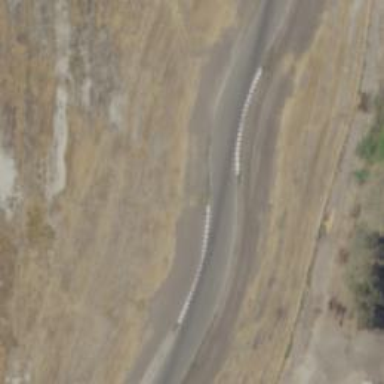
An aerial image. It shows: Raceway road.